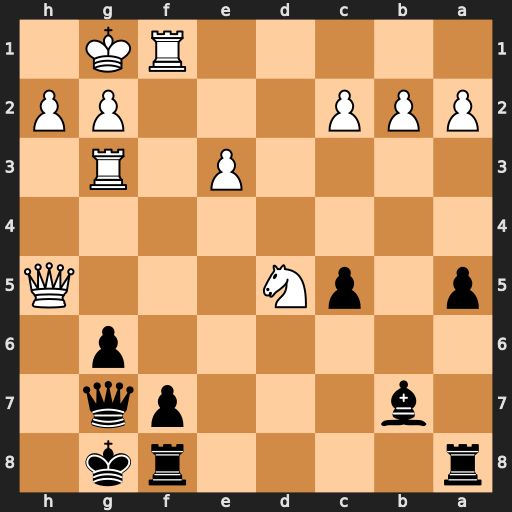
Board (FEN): r4rk1/1b3pq1/6p1/p1pN3Q/8/4P1R1/PPP3PP/5RK1
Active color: b
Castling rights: -
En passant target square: -
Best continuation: gxh5 Nf6+ Kh8 Rxg7 Kxg7